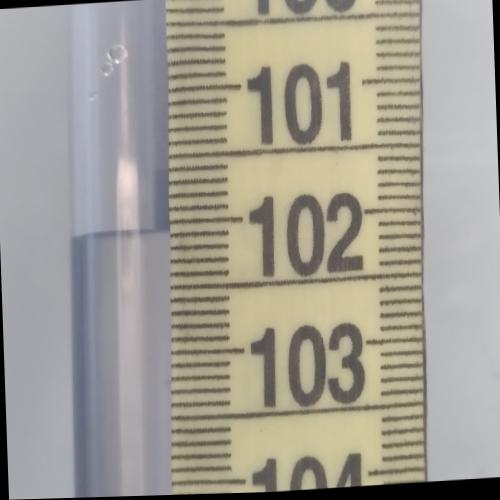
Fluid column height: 102.1 cm